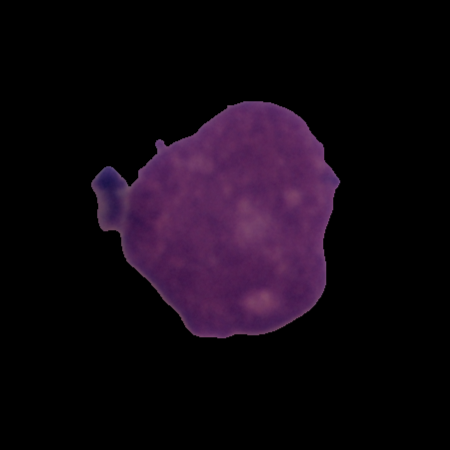
Label: cancer